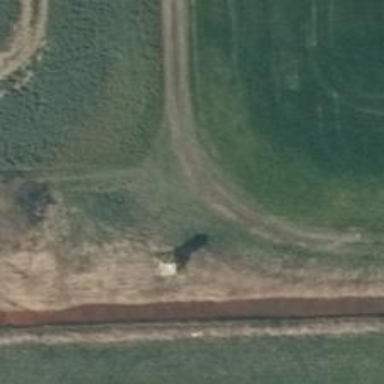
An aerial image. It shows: Hunting stand.